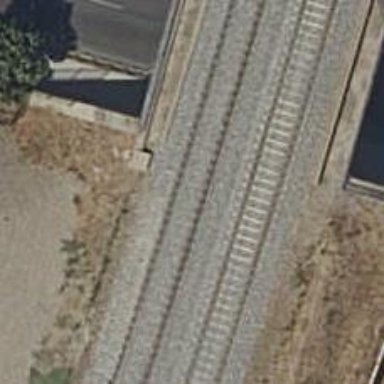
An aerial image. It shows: Bridge over electrified railway with contact lines.